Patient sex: M
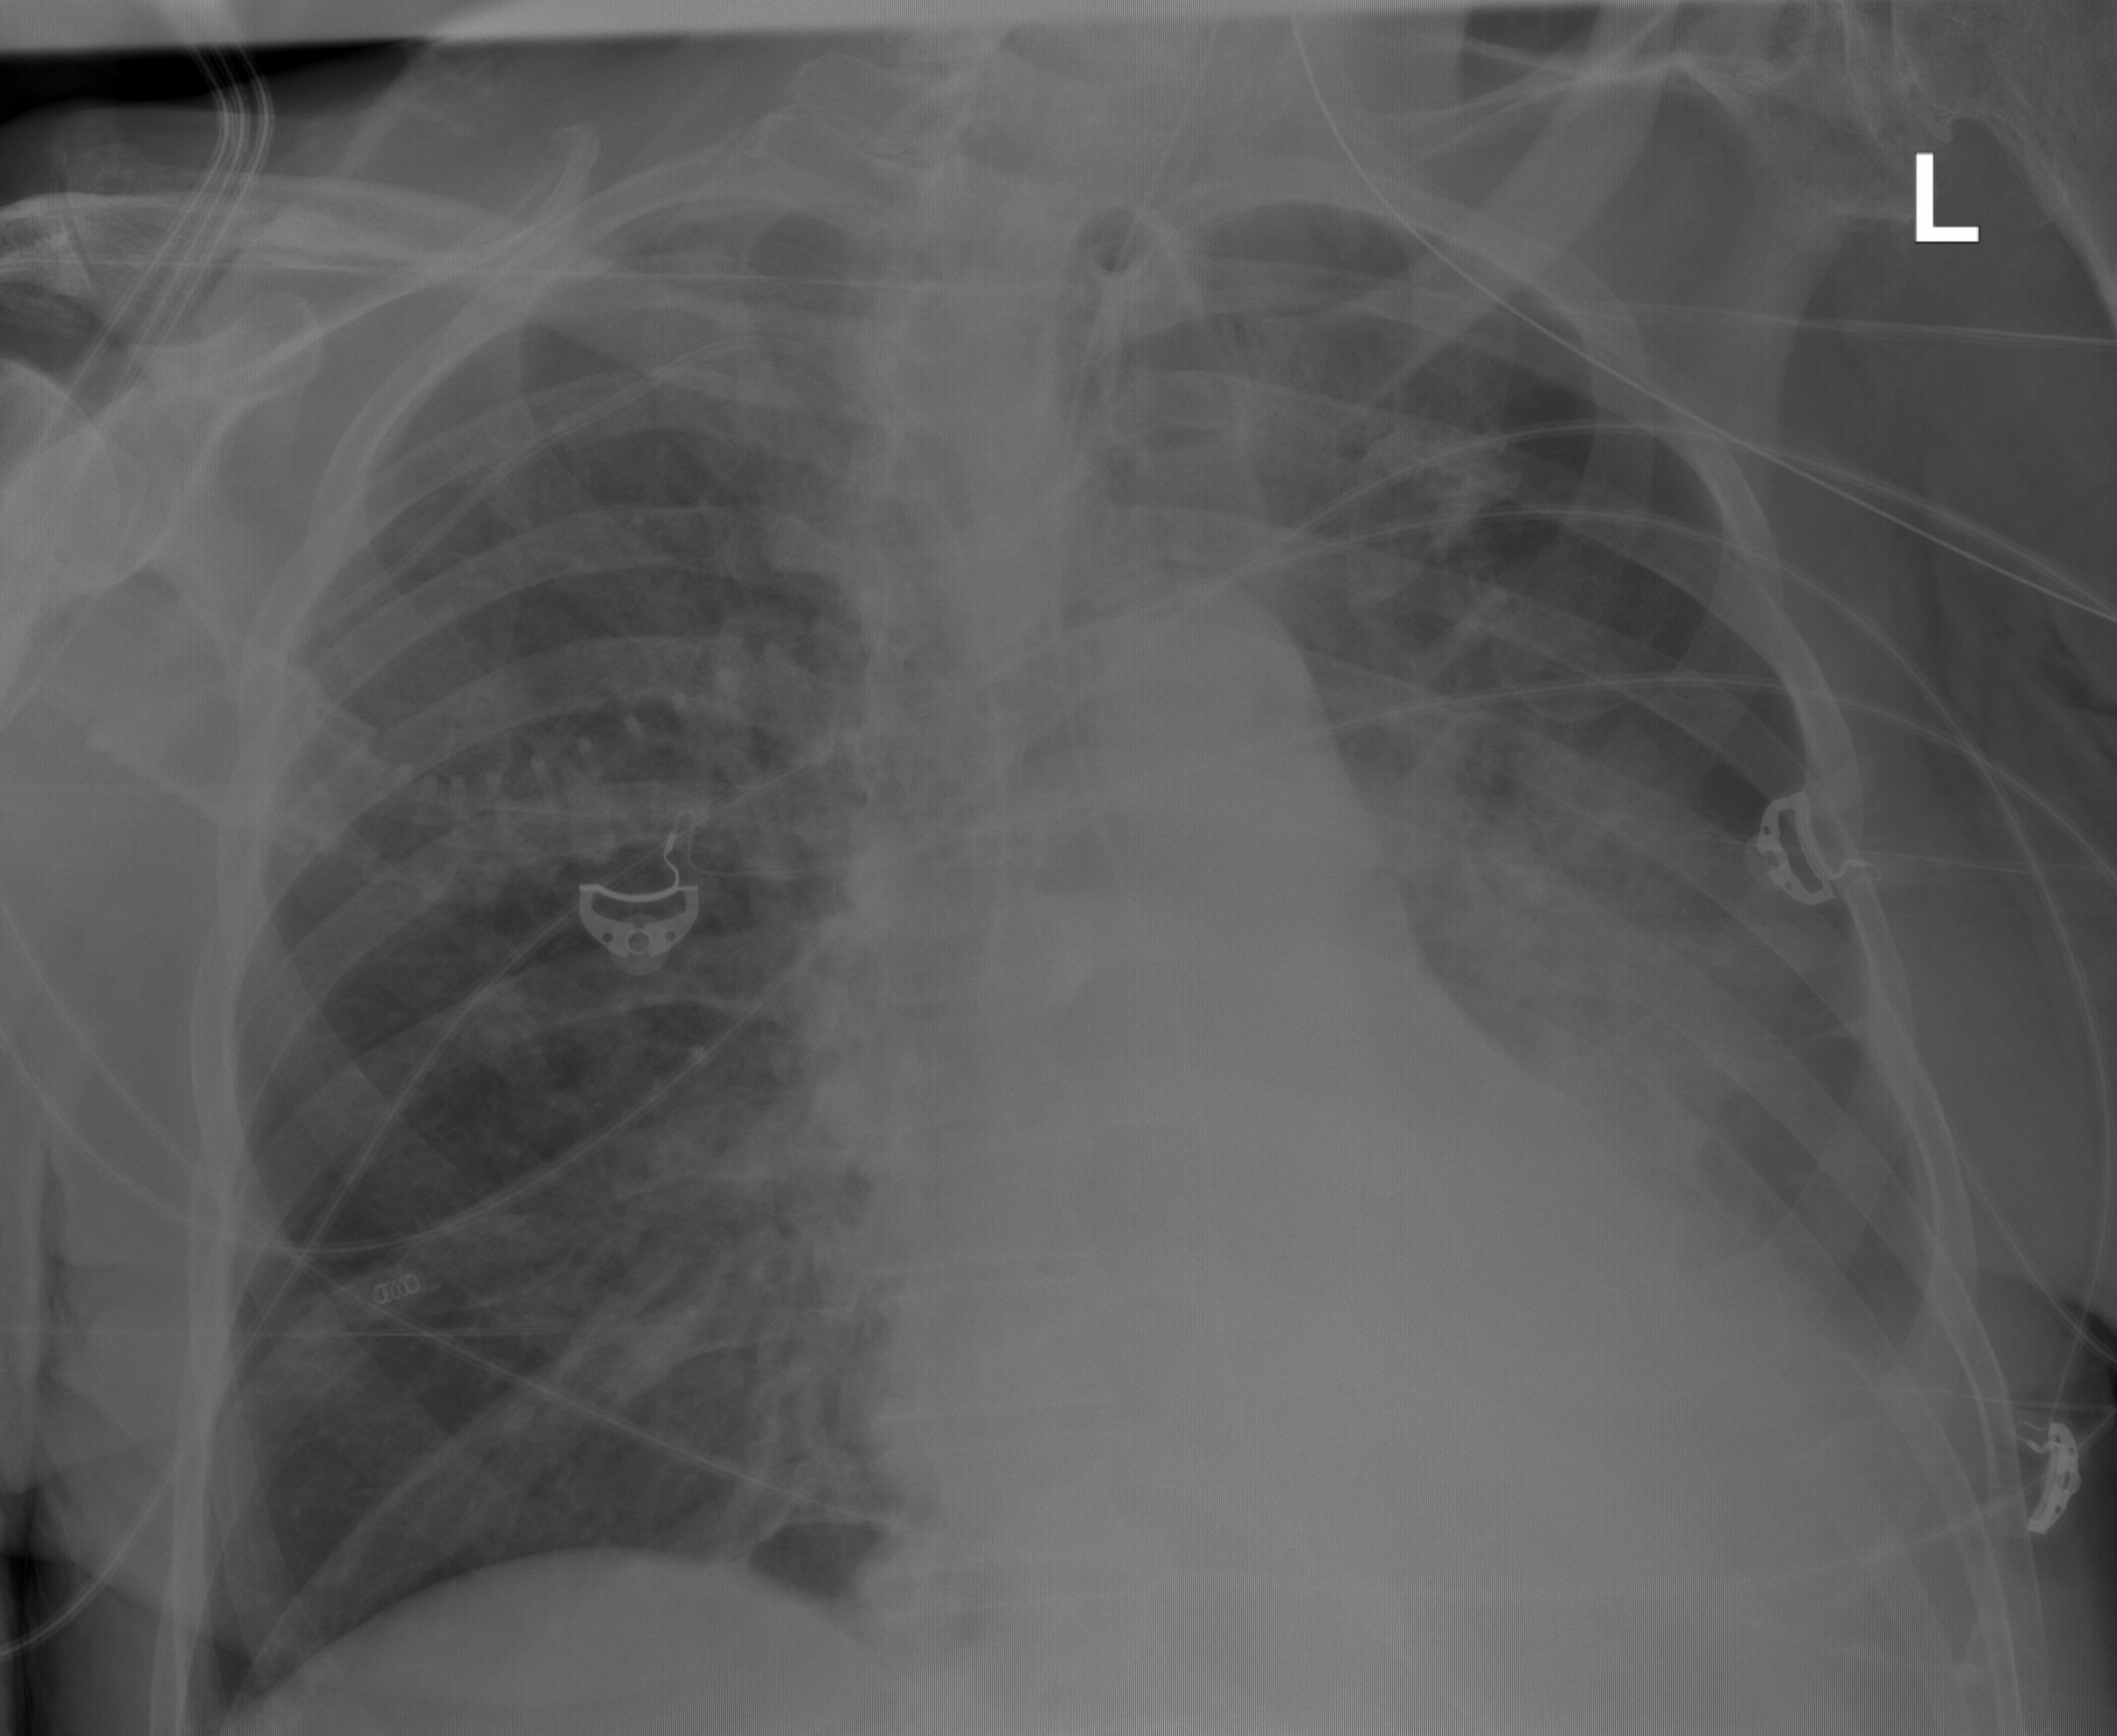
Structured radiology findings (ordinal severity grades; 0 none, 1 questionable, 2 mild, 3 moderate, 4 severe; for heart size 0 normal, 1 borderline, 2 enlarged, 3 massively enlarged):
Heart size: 2
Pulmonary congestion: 2
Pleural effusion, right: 0
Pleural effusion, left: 2
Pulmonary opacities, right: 0
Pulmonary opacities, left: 0
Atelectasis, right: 0
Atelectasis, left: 2